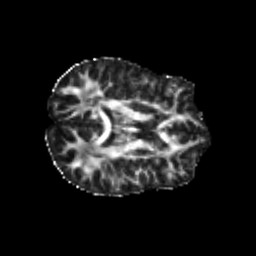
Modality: FA
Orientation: axial
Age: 20
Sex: female
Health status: healthy
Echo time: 0.074 s